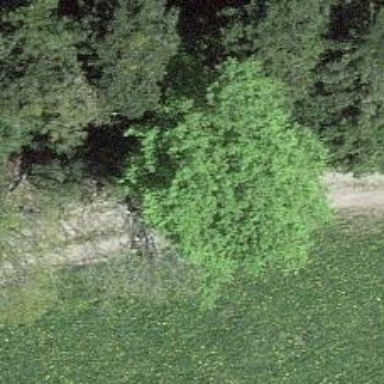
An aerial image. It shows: Brown bench.